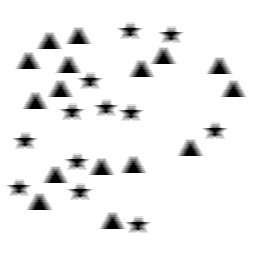
Squares: 0
Triangles: 16
Stars: 12
Total shapes: 28